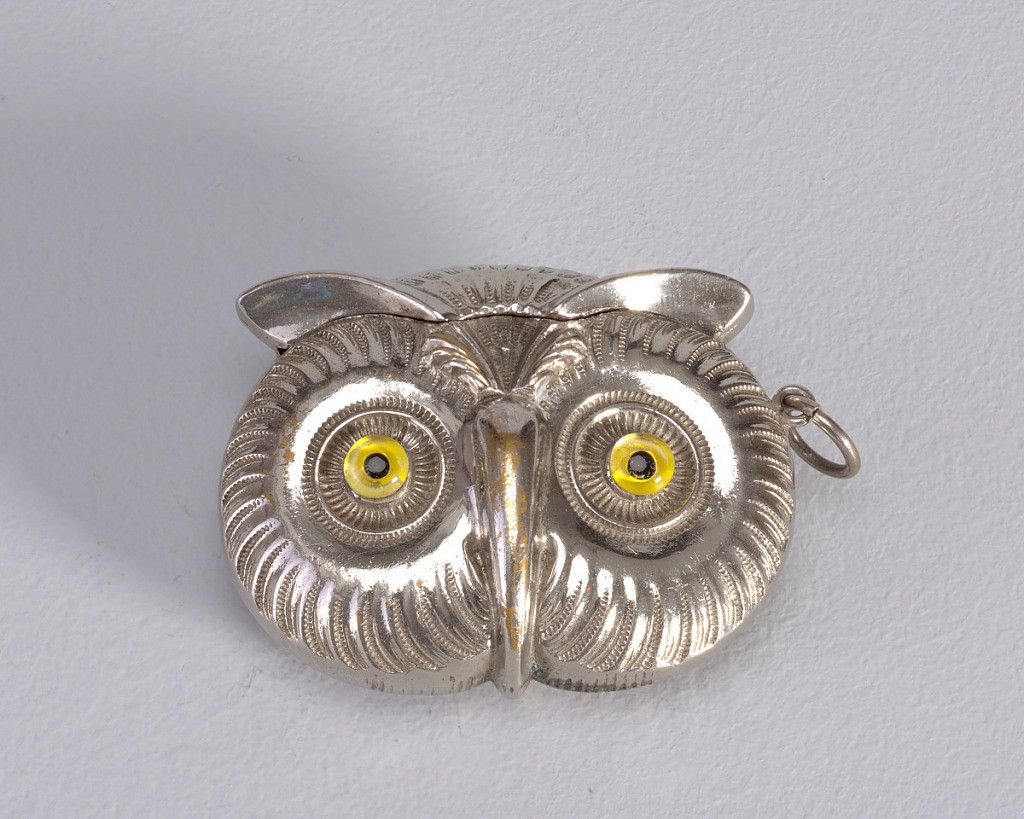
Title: Owl's Head
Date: late 19th century
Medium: Plated brass, glass
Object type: Matchsafe
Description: In the form of an owl's head, with stylized feathers on front and reverse, long narrow beak, yellow glass eyes. Top of head to upright, tufted feathers above brow line, serves as lid. Lid hinged on reverse. Link attached to upper right side. Striker on bottom.